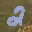
Label: 2